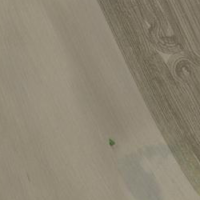
EUNIS habitat code: 52
Species observed at this site:
Acer pseudoplatanus